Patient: sex M, age 57
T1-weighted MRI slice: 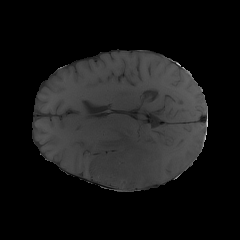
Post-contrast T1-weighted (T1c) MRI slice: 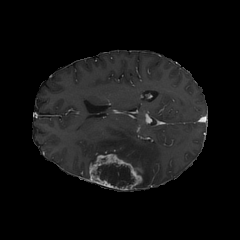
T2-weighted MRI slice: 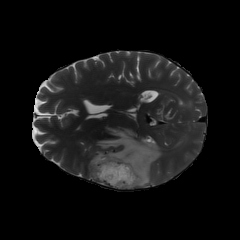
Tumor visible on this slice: yes
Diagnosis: Glioblastoma, IDH-wildtype
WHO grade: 4